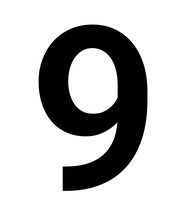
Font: Roboto_SemiBold